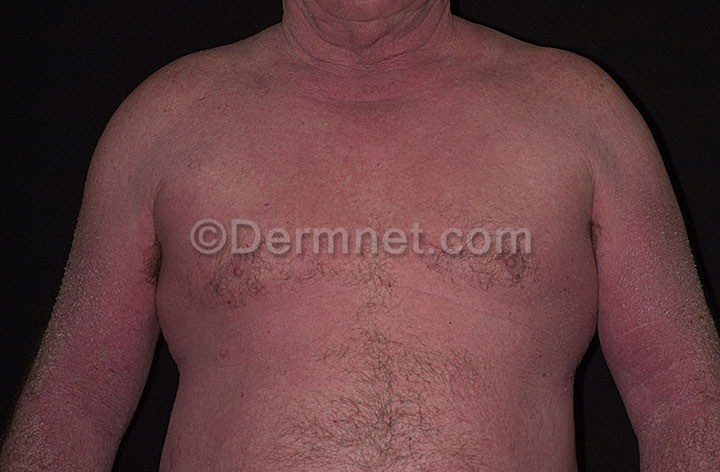
Disease: Eczema Photos